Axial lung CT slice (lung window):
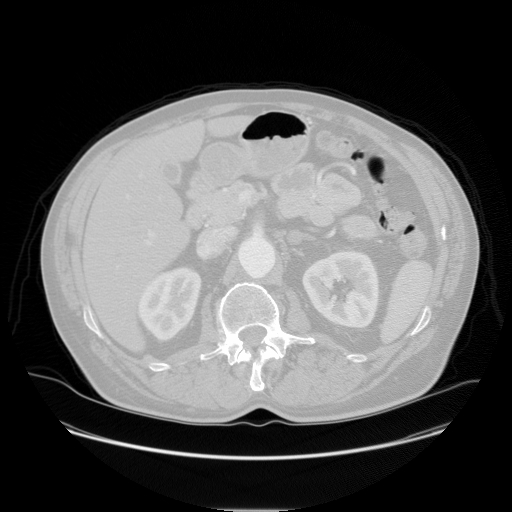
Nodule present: no